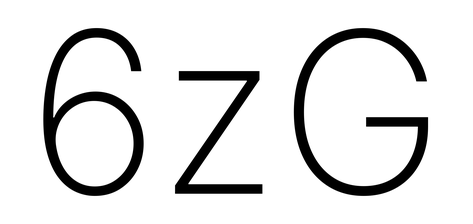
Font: Inter_ExtraLight